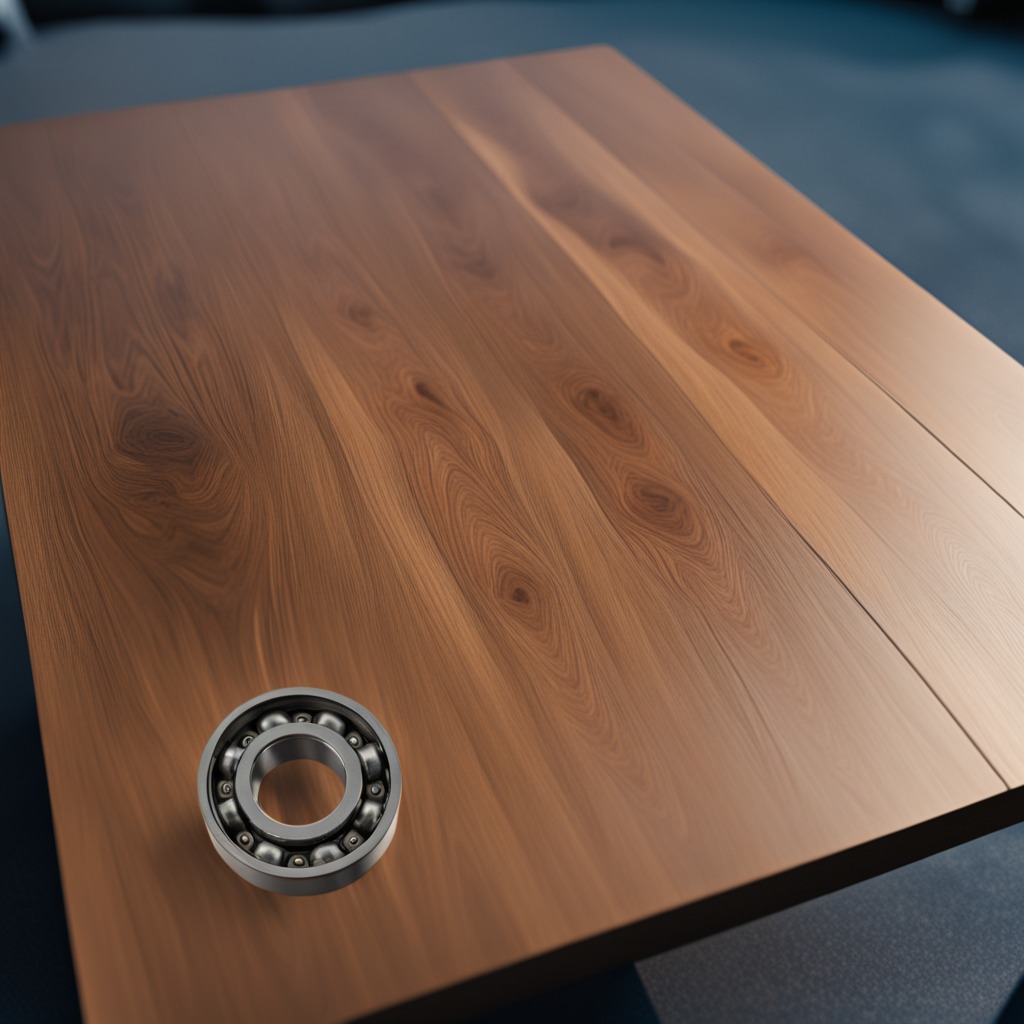
A metal ball bearing is lying on the old table.